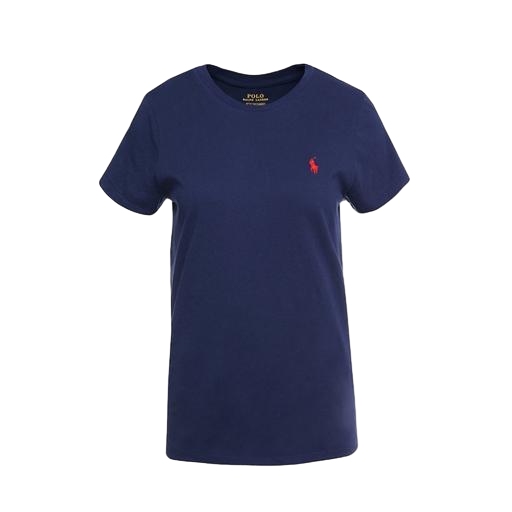
blue round neck t-shirt, blue skinny-fit stretch polo shirt, regular t-shirt, white background